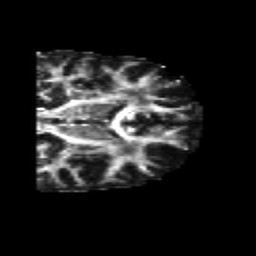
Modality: FA
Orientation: coronal
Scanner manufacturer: siemens
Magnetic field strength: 3 T
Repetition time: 6.8 s
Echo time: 0.093 s